Question: I'm trying to make an useful command-line layout just using CSS. My inkscape draft looks like this:

The bottom 'div' has a fixed height and flexible width. The top 'div' must have both dimensions flexible.
I need this to work on too. In past, <URL> using rather complicated javascript script which breaks on mobile devices.
I've been <URL> using height in "%" but that's not very precise I guess:
'''
div#output {
width:99%;
height:90%; //NOT A GOOD IDEA. DEPENDS ON WINDOW SIZE
overflow: scroll;// - breaks on big/small screens
overflow-x: hidden;
margin:0px;
padding:5px;
}
'''
How to do this with no javascript? How should I fix my jsFiddle example?
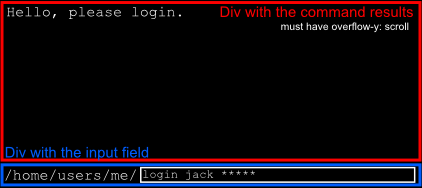
Answer: I'd use calc for the height of the output window here is the <URL>
'''
*{
margin:0px;
padding:0px;
}
html, body {
height:100%;
}
body {
background: black;
color: white;
font-family: monospace;
font-size:0;
}
div#output {
height:calc(100% - 40px);
overflow-y: scroll;
overflow-x: hidden;
padding:5px;
font-size:14px;
}
div#bottom{
height:30px;
line-height:30px;
font-size:14px;
}
'''
The font-size:0 for the body is necessary to remove redundant spaces between the two DIVs.
Calc is subtracting 40px since the bottom is 30px and the output has a padding of 5px.
without using Calc is also possible with absolute positioning <URL>
'''
*{
margin:0px;
padding:0px;
}
html, body {
height:100%;
}
body {
background: black;
color: white;
font-family: monospace;
font-size:0;
}
div#output {
position:absolute;
top:5px;
left:5px;
right:5px;
bottom:30px;
overflow-y: scroll;
overflow-x: hidden;
font-size:14px;
}
div#bottom{
position:absolute;
left:5px;
bottom:0;
height:30px;
line-height:30px;
font-size:14px;
}
'''